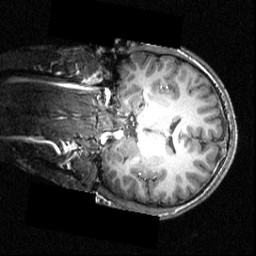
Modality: T1w
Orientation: coronal
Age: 18
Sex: male
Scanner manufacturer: siemens
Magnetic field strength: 3.951 T
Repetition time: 1.5 s
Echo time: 0.00335 s